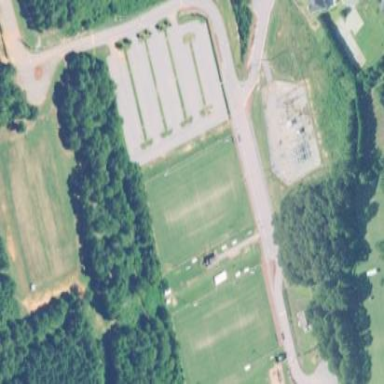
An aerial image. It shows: Soccer pitch for leisureland activities.